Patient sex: M
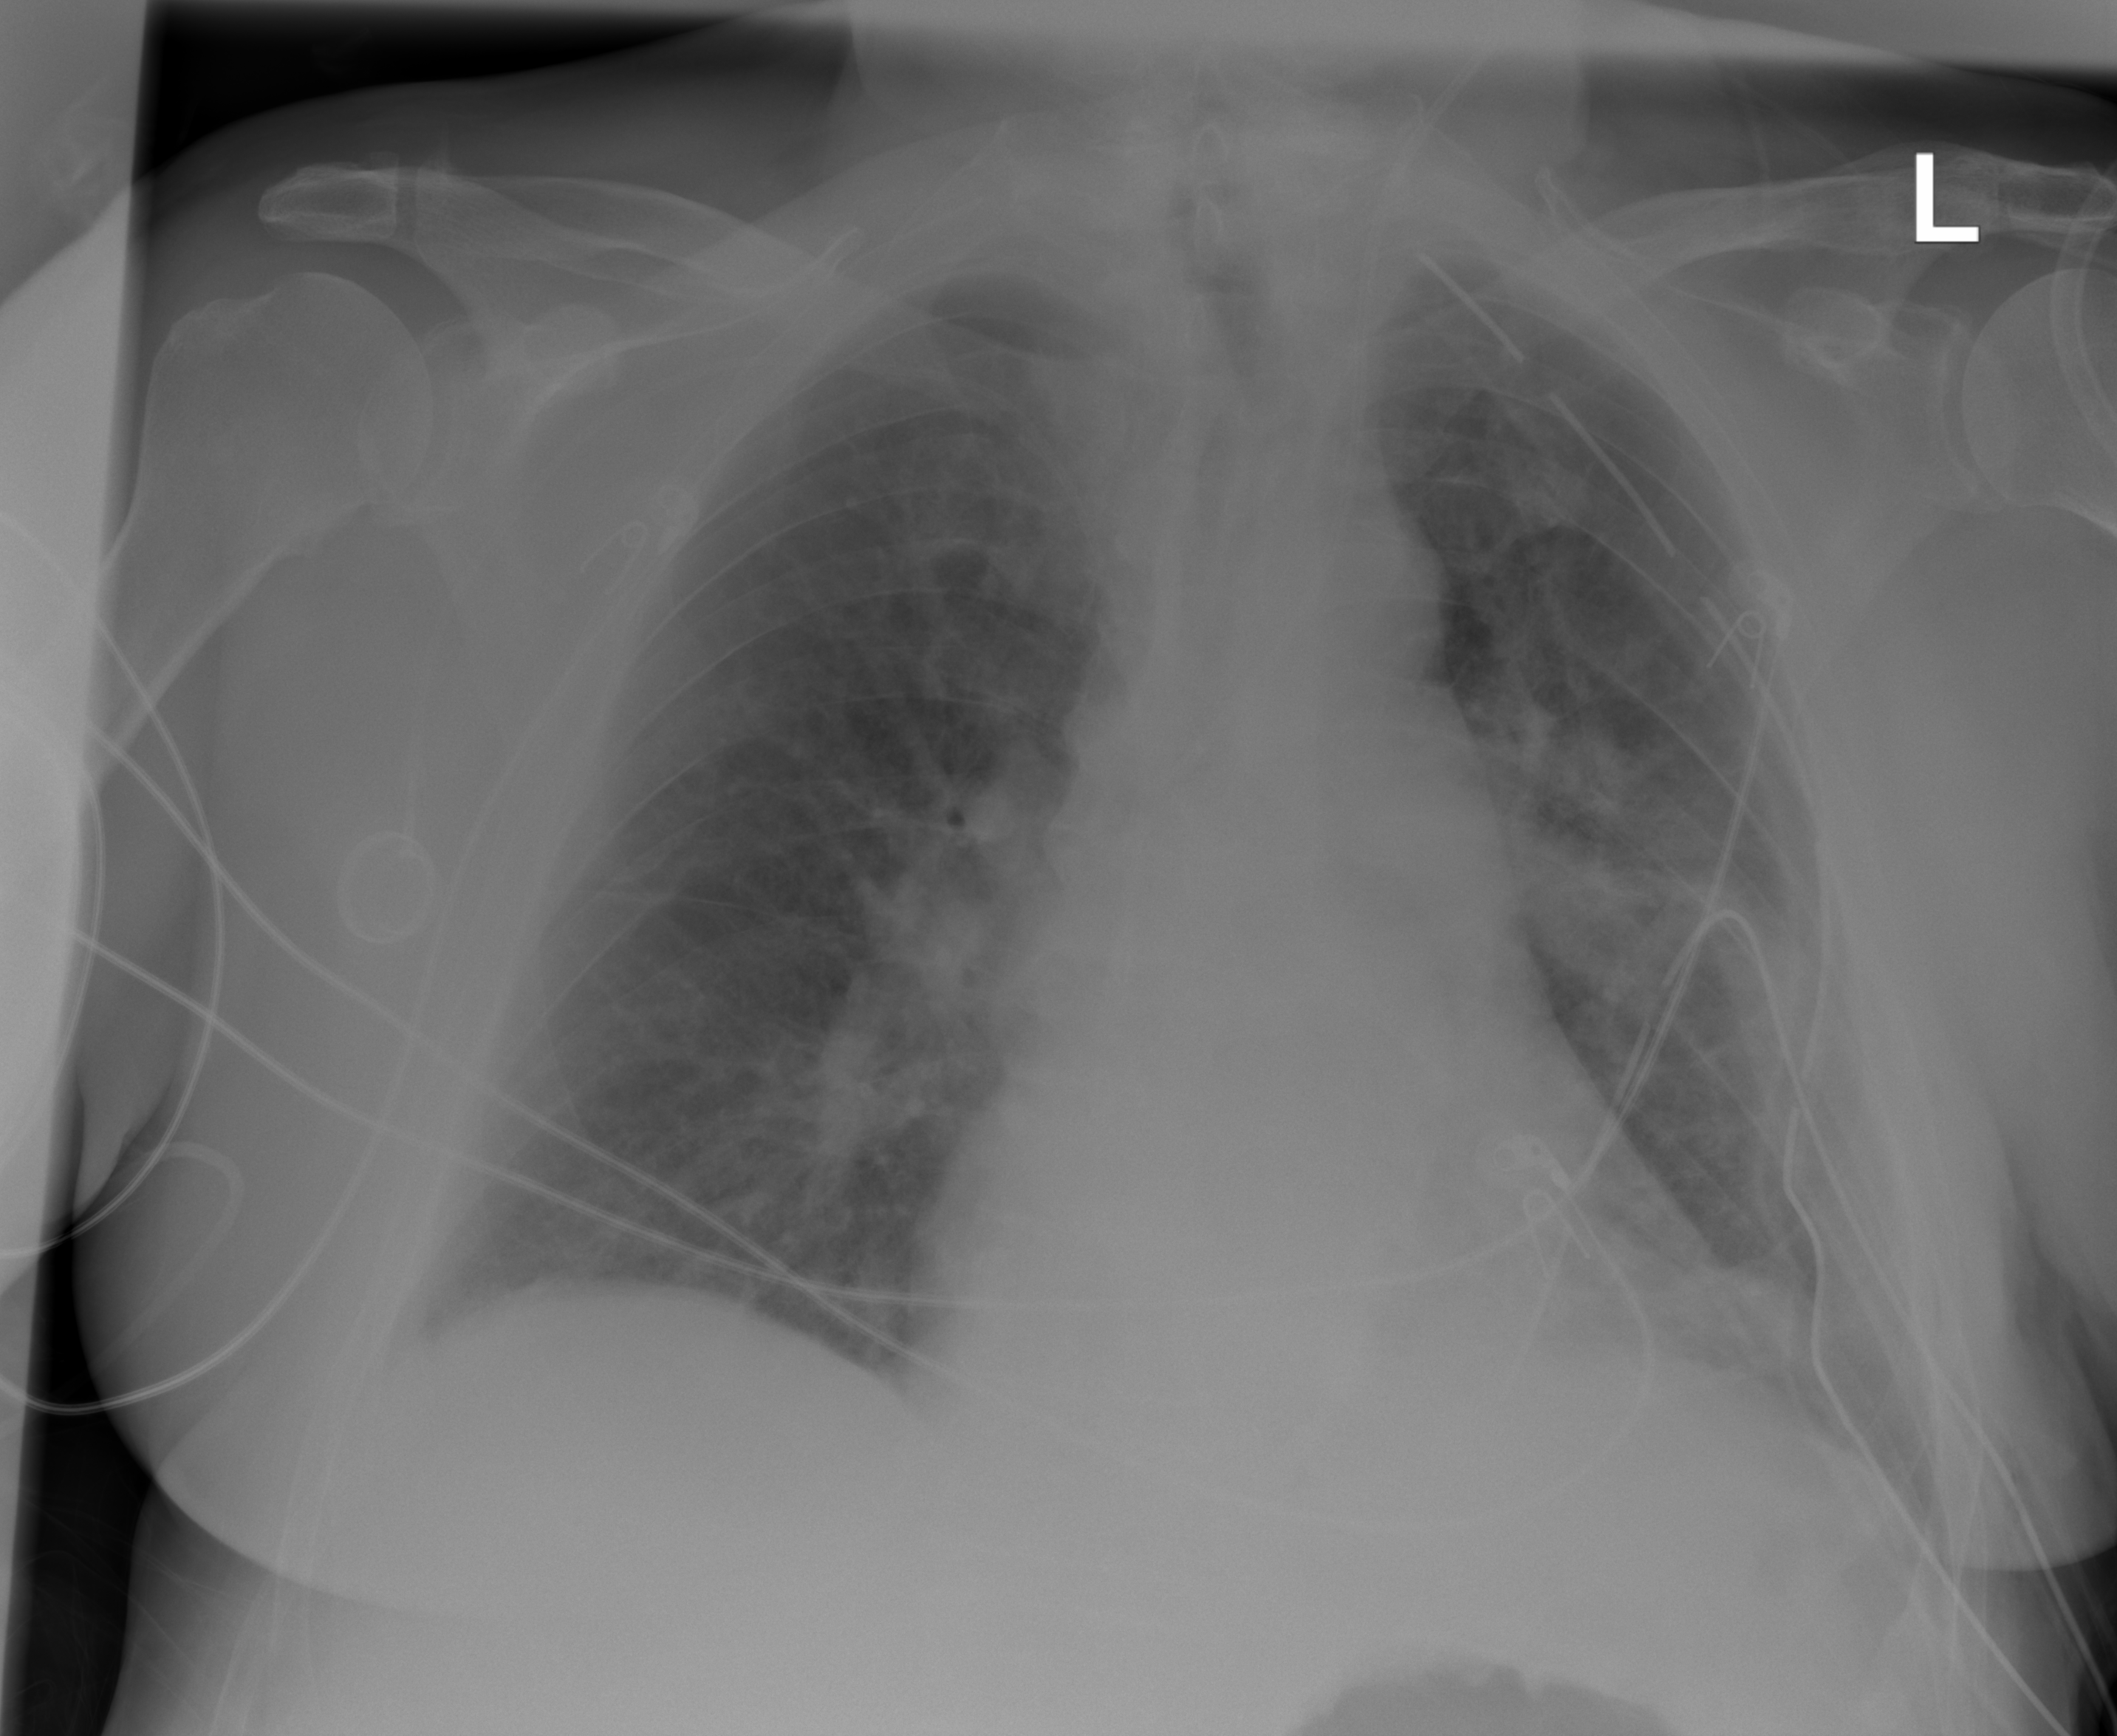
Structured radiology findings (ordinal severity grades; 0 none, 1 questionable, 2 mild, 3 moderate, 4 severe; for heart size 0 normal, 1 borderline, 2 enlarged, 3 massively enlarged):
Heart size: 1
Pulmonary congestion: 1
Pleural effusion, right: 0
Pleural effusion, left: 0
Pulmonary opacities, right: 0
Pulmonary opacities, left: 3
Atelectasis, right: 0
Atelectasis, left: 3